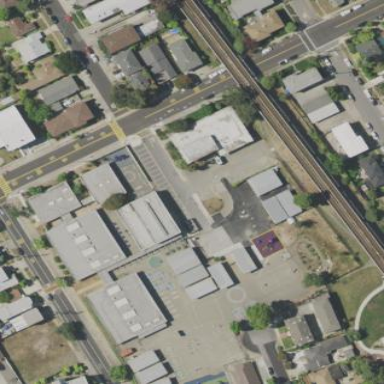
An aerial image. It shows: Schoolyard designated as leisure land.